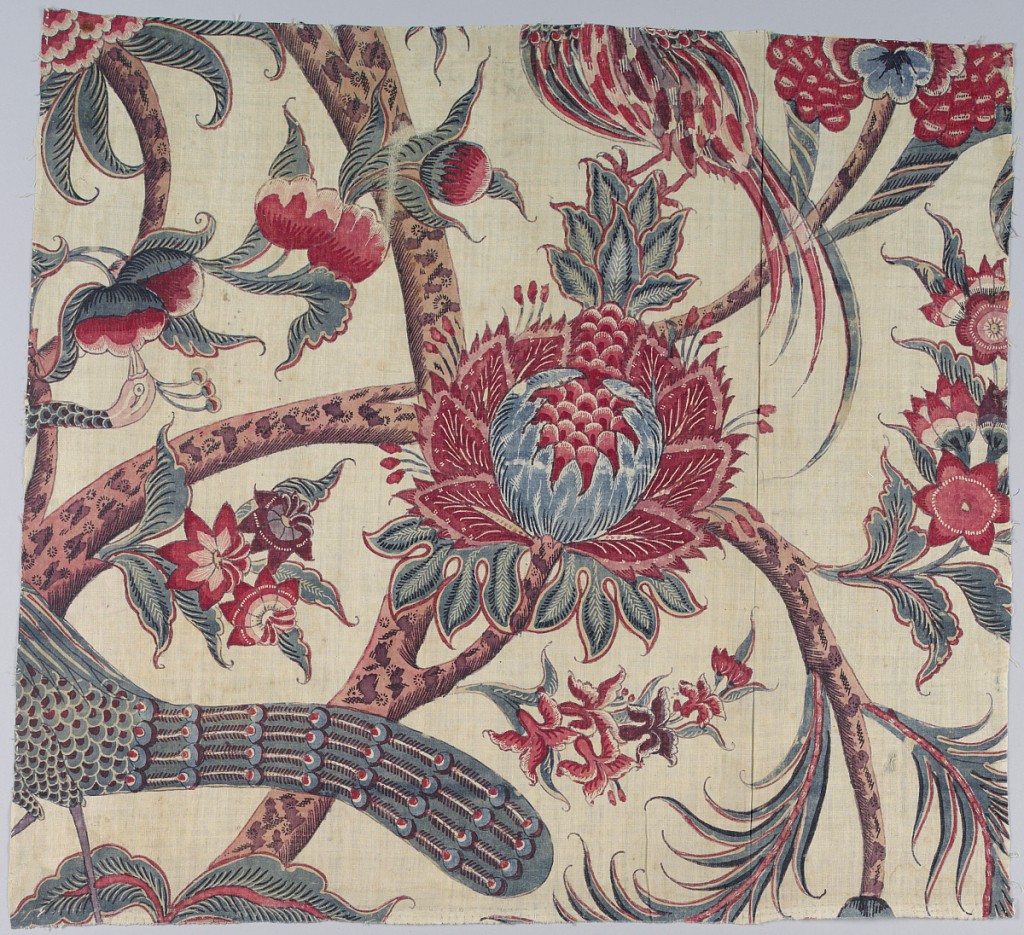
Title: Chintz fragments
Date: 18th century
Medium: cotton Technique: mordants for reds, purples, black and browns applied by pen and brush (sometimes over resist); blue applied over resist; yellow applied over blue (chintz) on plain weave
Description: Four fragments of a larger design of exotic blossoms, tree trunks, and birds on a white ground.